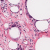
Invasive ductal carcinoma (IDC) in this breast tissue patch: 0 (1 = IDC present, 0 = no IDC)